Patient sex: F
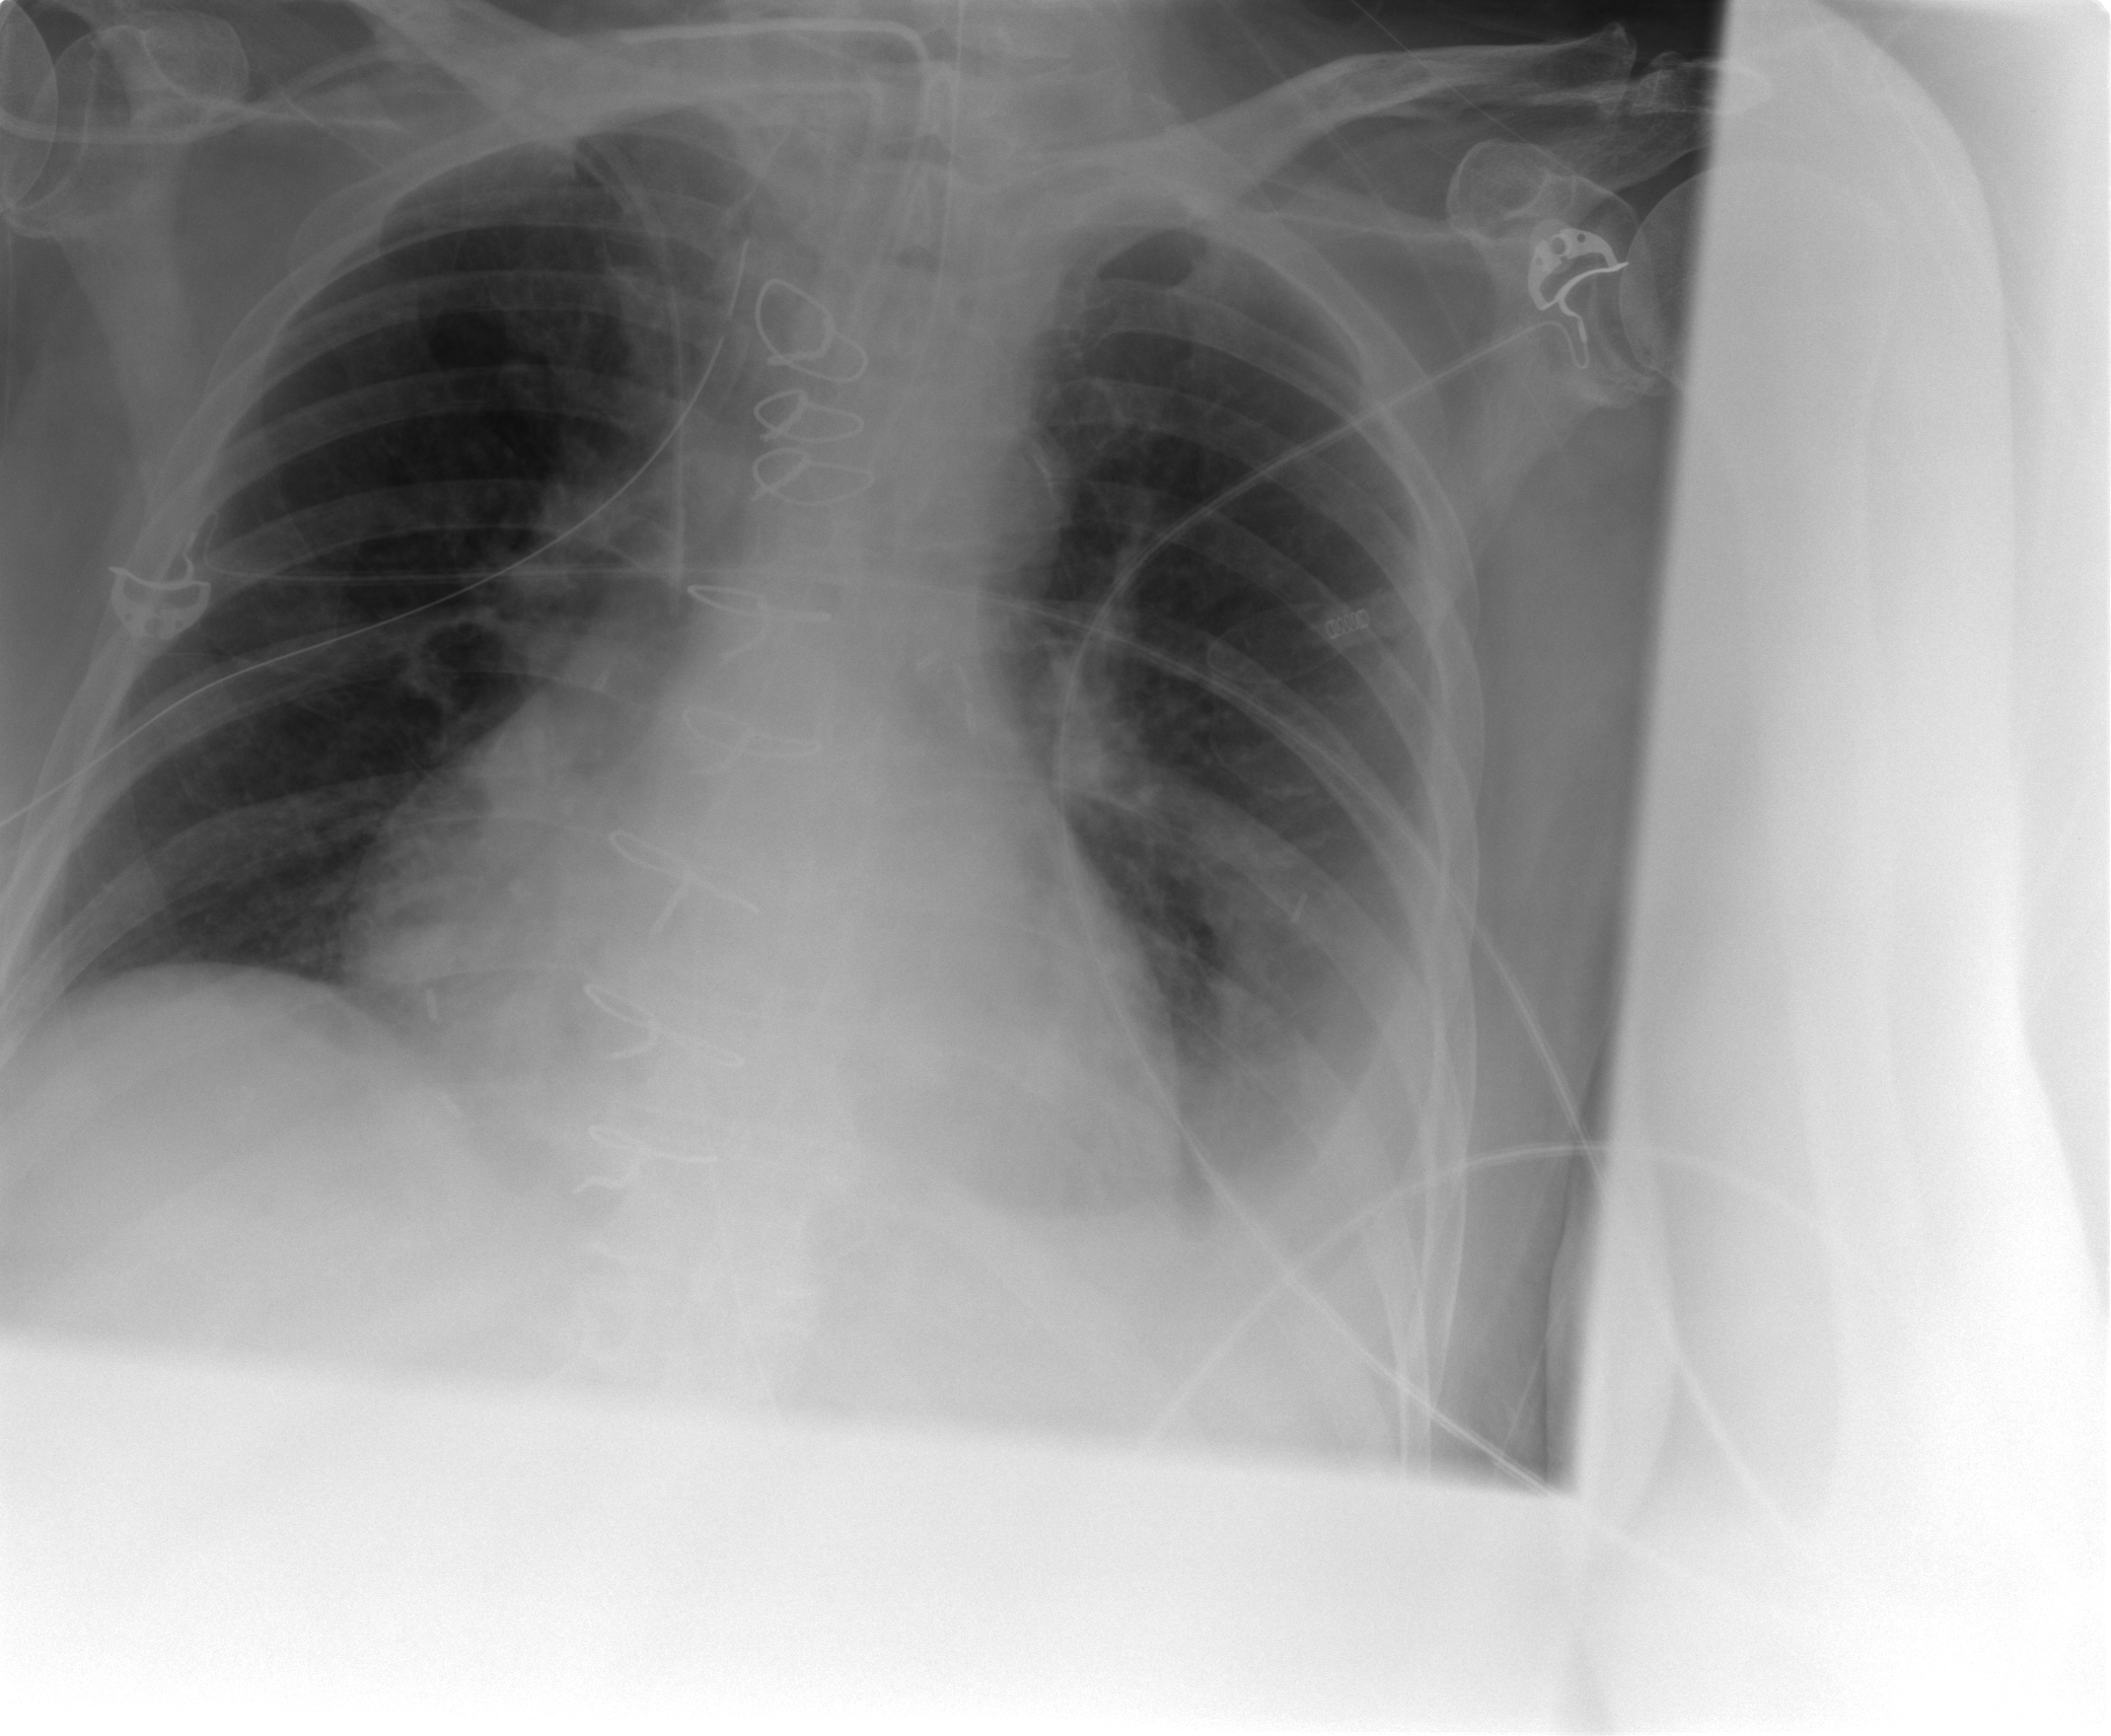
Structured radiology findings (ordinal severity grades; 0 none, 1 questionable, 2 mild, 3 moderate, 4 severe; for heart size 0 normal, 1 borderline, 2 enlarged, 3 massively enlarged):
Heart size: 1
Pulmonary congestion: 0
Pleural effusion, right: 0
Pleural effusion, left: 2
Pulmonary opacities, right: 0
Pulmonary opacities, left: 0
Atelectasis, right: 0
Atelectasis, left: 2